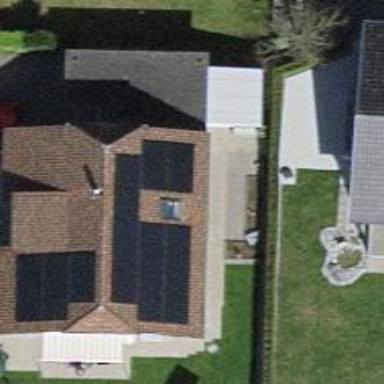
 consisting of solar photovoltaic panels."